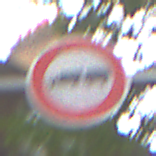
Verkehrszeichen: VerbotLastkraftwagenMitAnhaenger
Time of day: MorningAfternoon
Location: Outdoor (Urban)
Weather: Overcast
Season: NotSpecified
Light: Natural